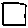
Label: square